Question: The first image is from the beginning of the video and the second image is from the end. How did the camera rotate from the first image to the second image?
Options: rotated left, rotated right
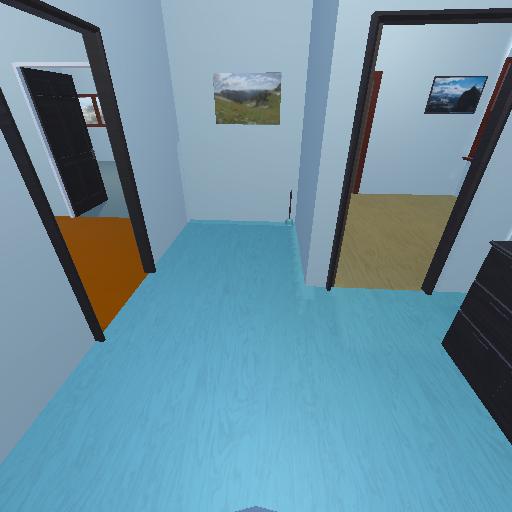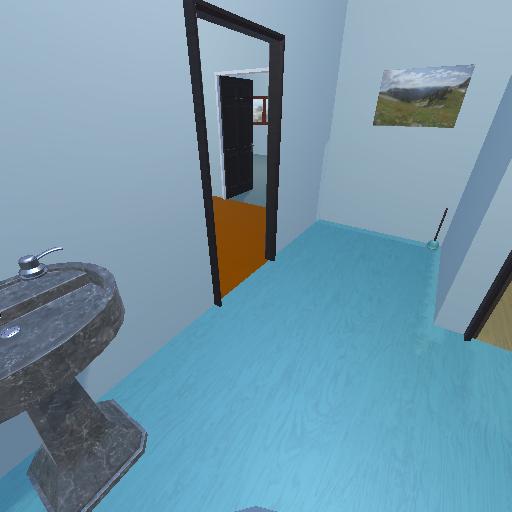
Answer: rotated left